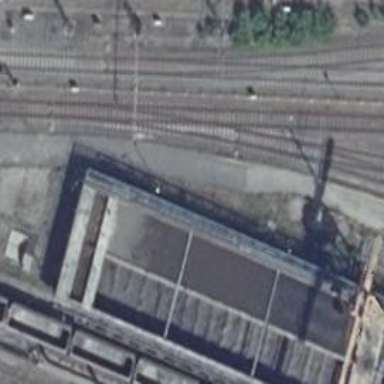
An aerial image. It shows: Railway switch.